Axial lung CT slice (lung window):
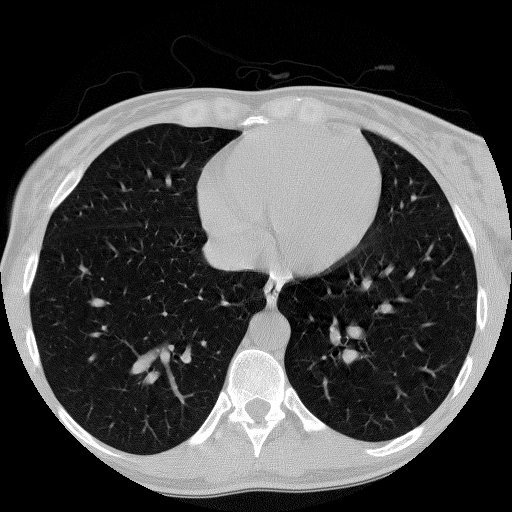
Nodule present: no